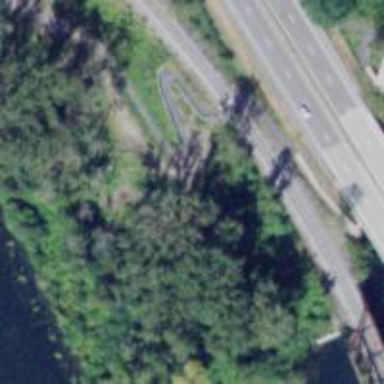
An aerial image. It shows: Trail footway.